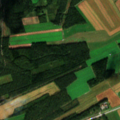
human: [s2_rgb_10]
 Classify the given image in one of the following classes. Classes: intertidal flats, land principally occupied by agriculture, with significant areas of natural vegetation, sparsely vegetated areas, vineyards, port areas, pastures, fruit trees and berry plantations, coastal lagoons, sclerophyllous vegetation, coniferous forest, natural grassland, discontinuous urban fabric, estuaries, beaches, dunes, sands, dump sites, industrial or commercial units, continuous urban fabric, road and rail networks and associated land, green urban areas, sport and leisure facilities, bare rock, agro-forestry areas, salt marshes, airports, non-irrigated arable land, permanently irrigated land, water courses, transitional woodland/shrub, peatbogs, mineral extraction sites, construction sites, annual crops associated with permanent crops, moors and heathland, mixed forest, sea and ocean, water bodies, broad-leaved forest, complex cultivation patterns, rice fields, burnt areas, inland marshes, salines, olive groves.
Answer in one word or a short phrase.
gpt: industrial or commercial units, non-irrigated arable land, land principally occupied by agriculture, with significant areas of natural vegetation, coniferous forest, mixed forest